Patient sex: M
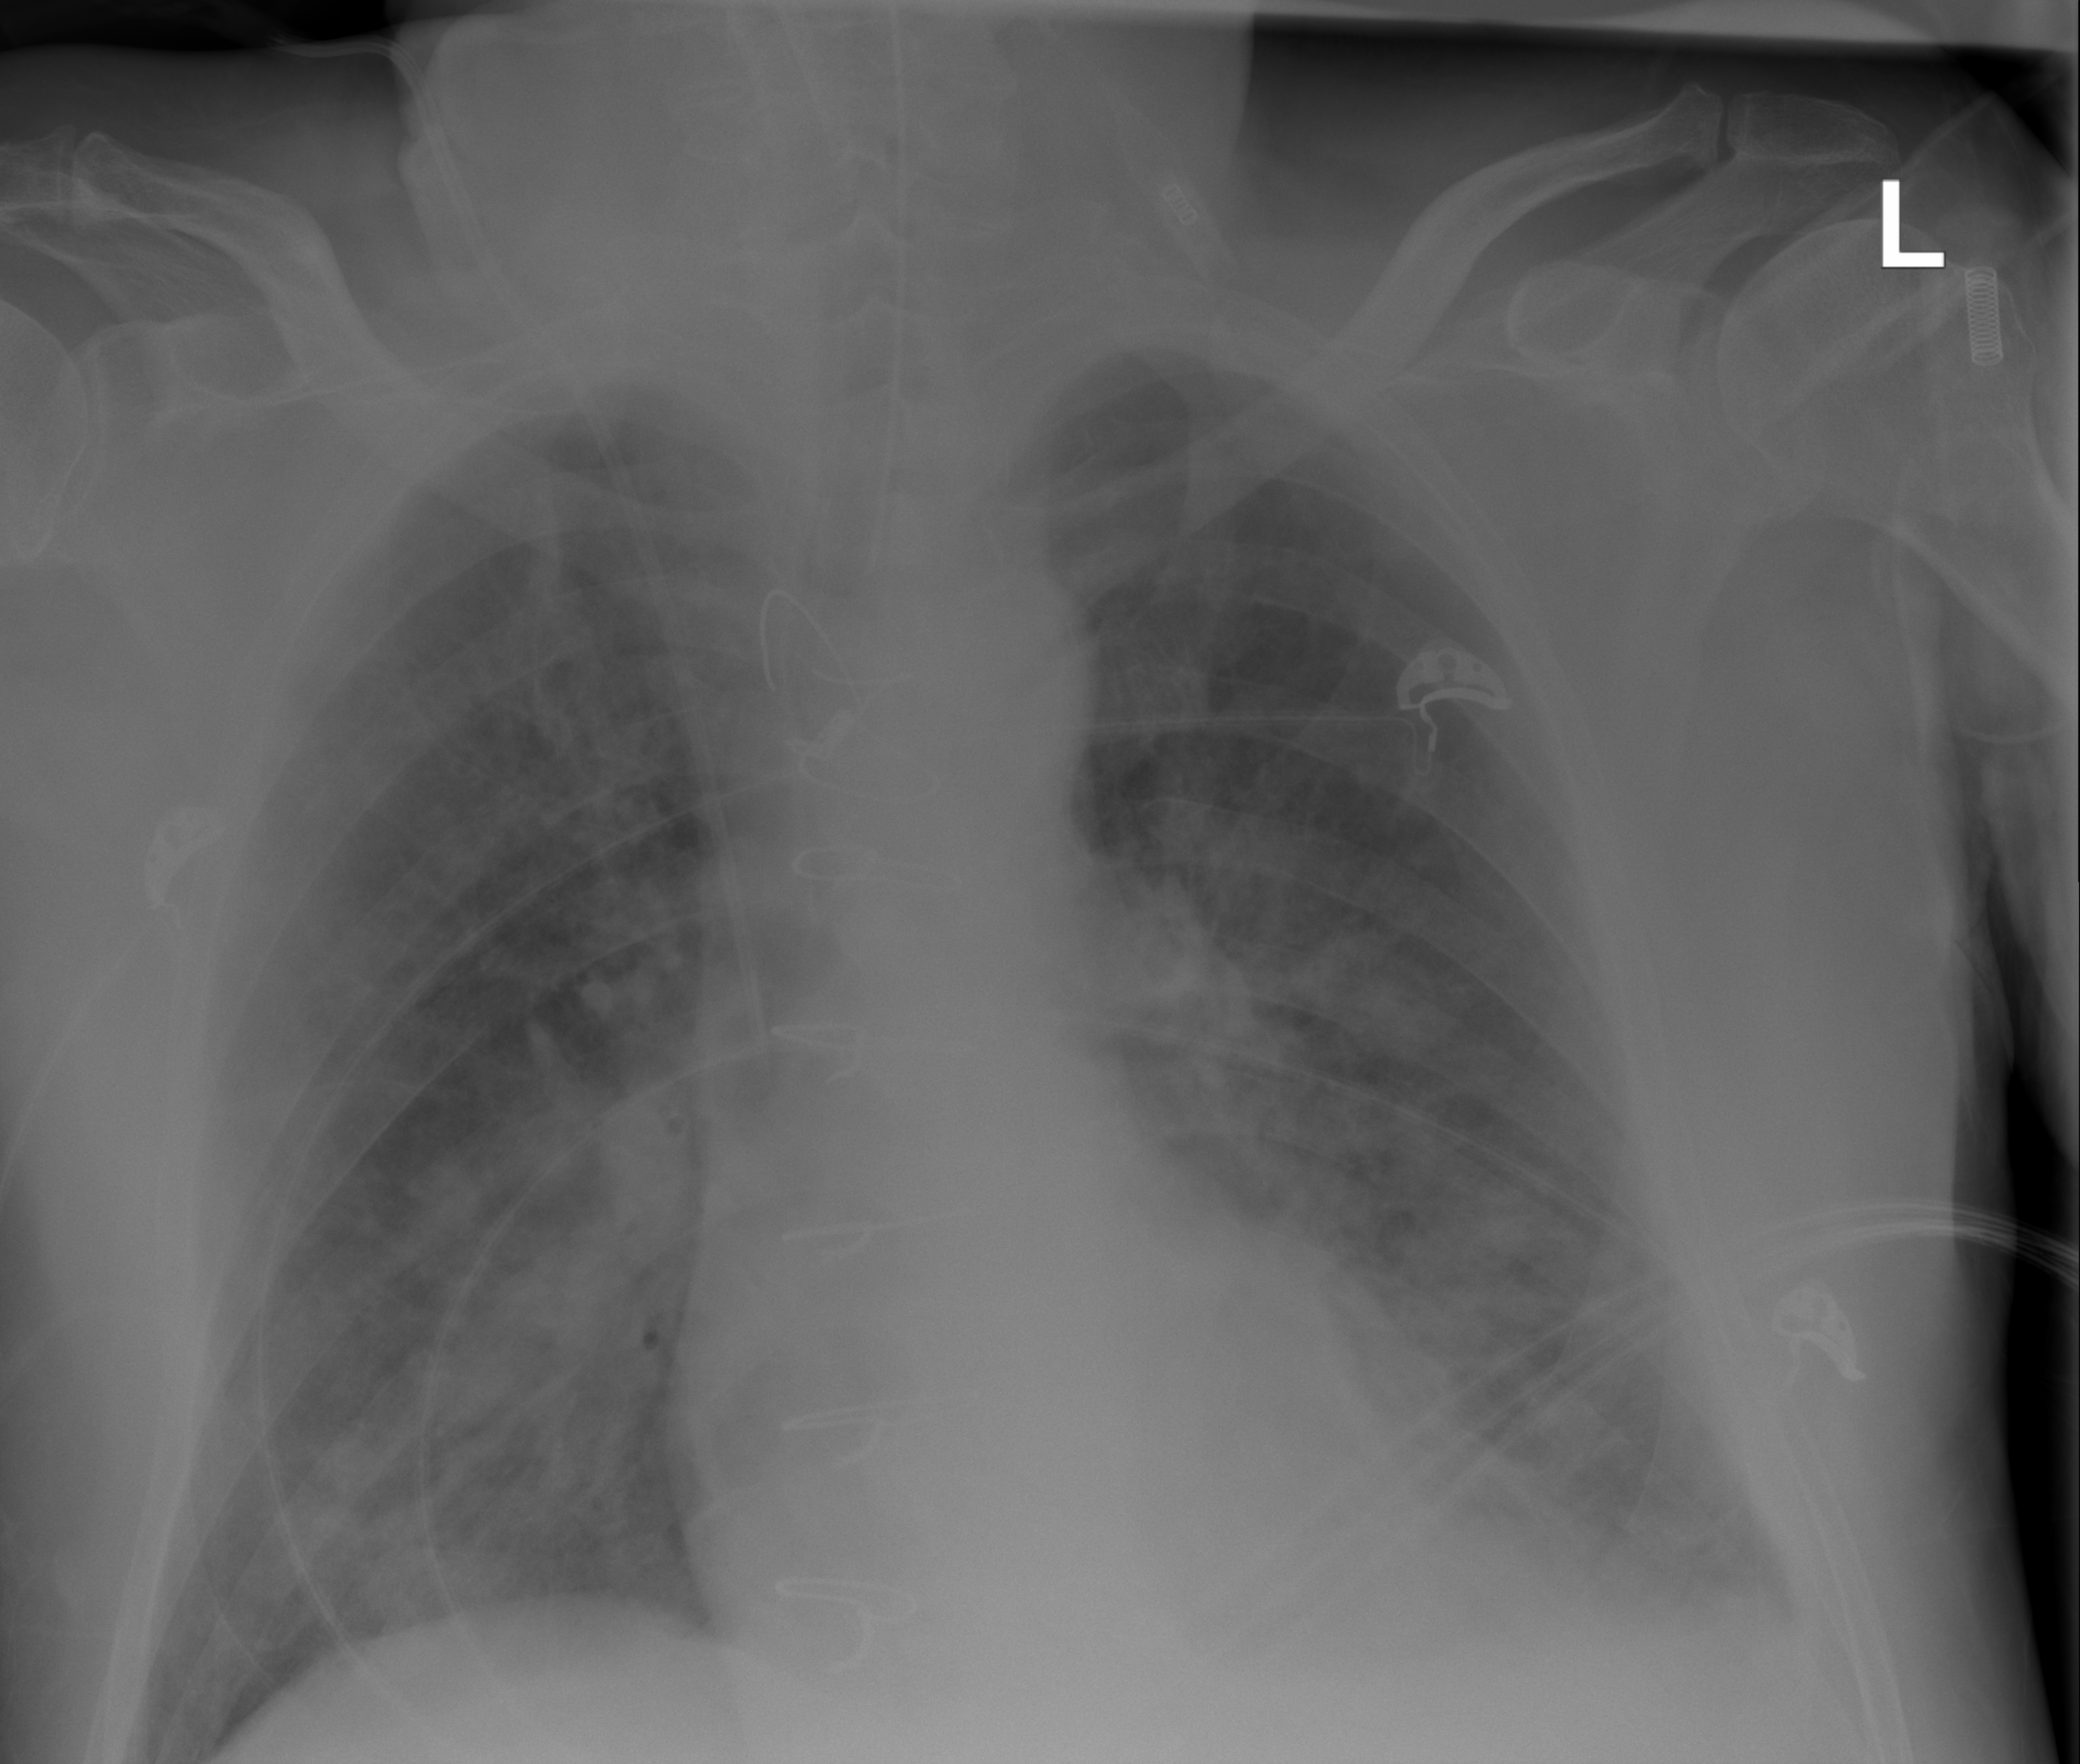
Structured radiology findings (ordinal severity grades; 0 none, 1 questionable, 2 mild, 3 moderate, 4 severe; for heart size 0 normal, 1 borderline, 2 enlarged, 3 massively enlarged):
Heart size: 1
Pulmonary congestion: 0
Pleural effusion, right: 0
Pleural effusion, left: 0
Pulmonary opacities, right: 3
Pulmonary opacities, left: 3
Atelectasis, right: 2
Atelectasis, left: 2